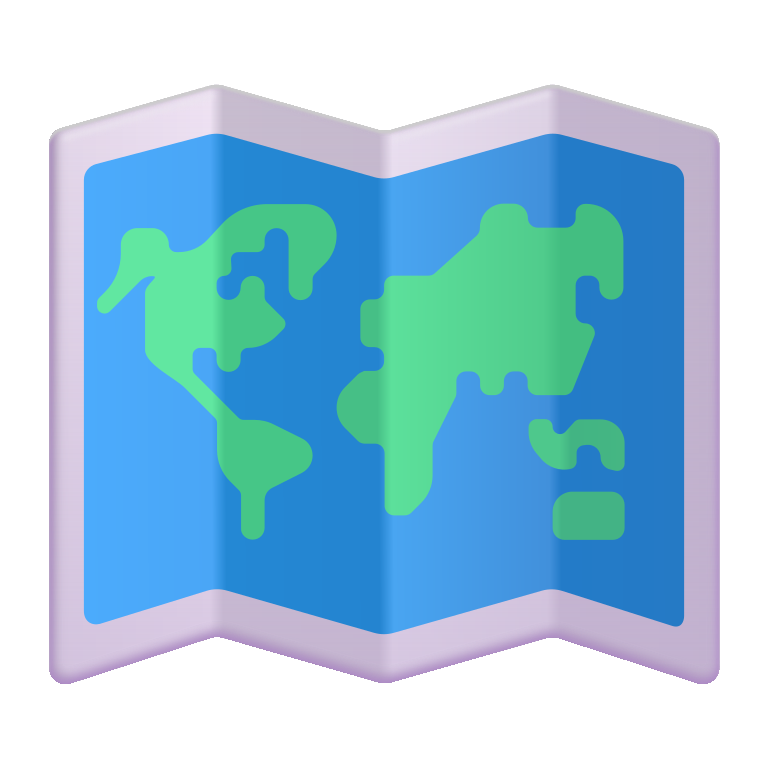
world map color